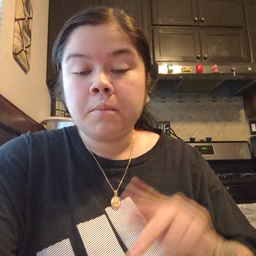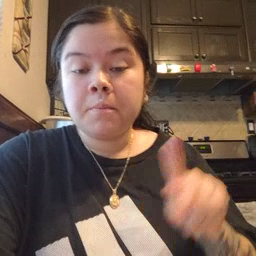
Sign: flag